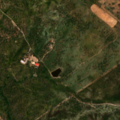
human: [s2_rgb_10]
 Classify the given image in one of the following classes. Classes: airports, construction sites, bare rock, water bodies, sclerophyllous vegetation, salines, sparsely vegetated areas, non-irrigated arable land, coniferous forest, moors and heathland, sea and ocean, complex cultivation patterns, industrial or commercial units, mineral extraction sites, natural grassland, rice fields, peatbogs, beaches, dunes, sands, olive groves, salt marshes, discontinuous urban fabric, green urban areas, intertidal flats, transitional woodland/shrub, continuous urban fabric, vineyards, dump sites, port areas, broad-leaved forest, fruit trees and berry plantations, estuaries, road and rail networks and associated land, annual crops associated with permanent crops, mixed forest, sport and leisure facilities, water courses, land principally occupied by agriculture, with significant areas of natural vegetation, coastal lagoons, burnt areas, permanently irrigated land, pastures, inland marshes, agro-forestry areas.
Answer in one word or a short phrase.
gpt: pastures, complex cultivation patterns, agro-forestry areas